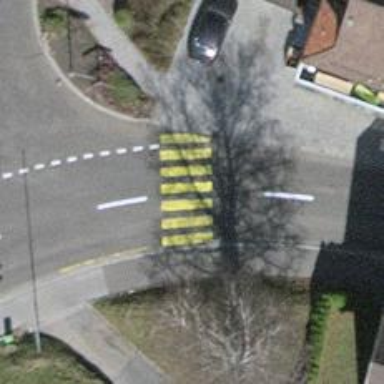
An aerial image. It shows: Marked crossing with zebra stripes on the road.